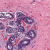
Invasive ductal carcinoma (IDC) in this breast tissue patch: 0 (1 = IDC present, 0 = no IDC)